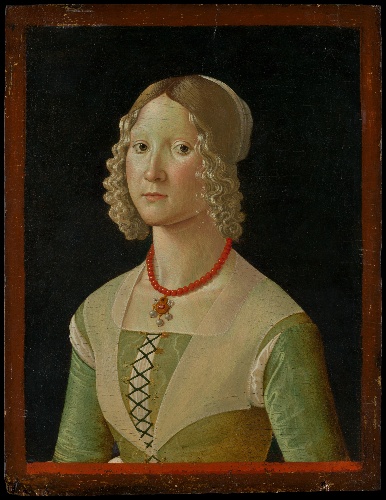
Title: Selvaggia Sassetti (born 1470)
Artist: Davide Ghirlandaio (David Bigordi)
Artist bio: Italian, Florence 1452–1525 Florence
Date: ca. 1487–88
Object type: Painting
Classification: Paintings
Medium: Tempera on wood
Dimensions: 22 1/2 x 17 3/8 in. (57.2 x 44.1 cm)
Department: European Paintings
Credit line: The Friedsam Collection, Bequest of Michael Friedsam, 1931
Accession year: 1932
Repository: Metropolitan Museum of Art, New York, NY
Tags: Portraits|Women